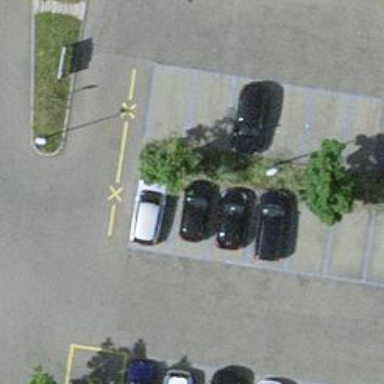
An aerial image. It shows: Car sharing facility.